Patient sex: M
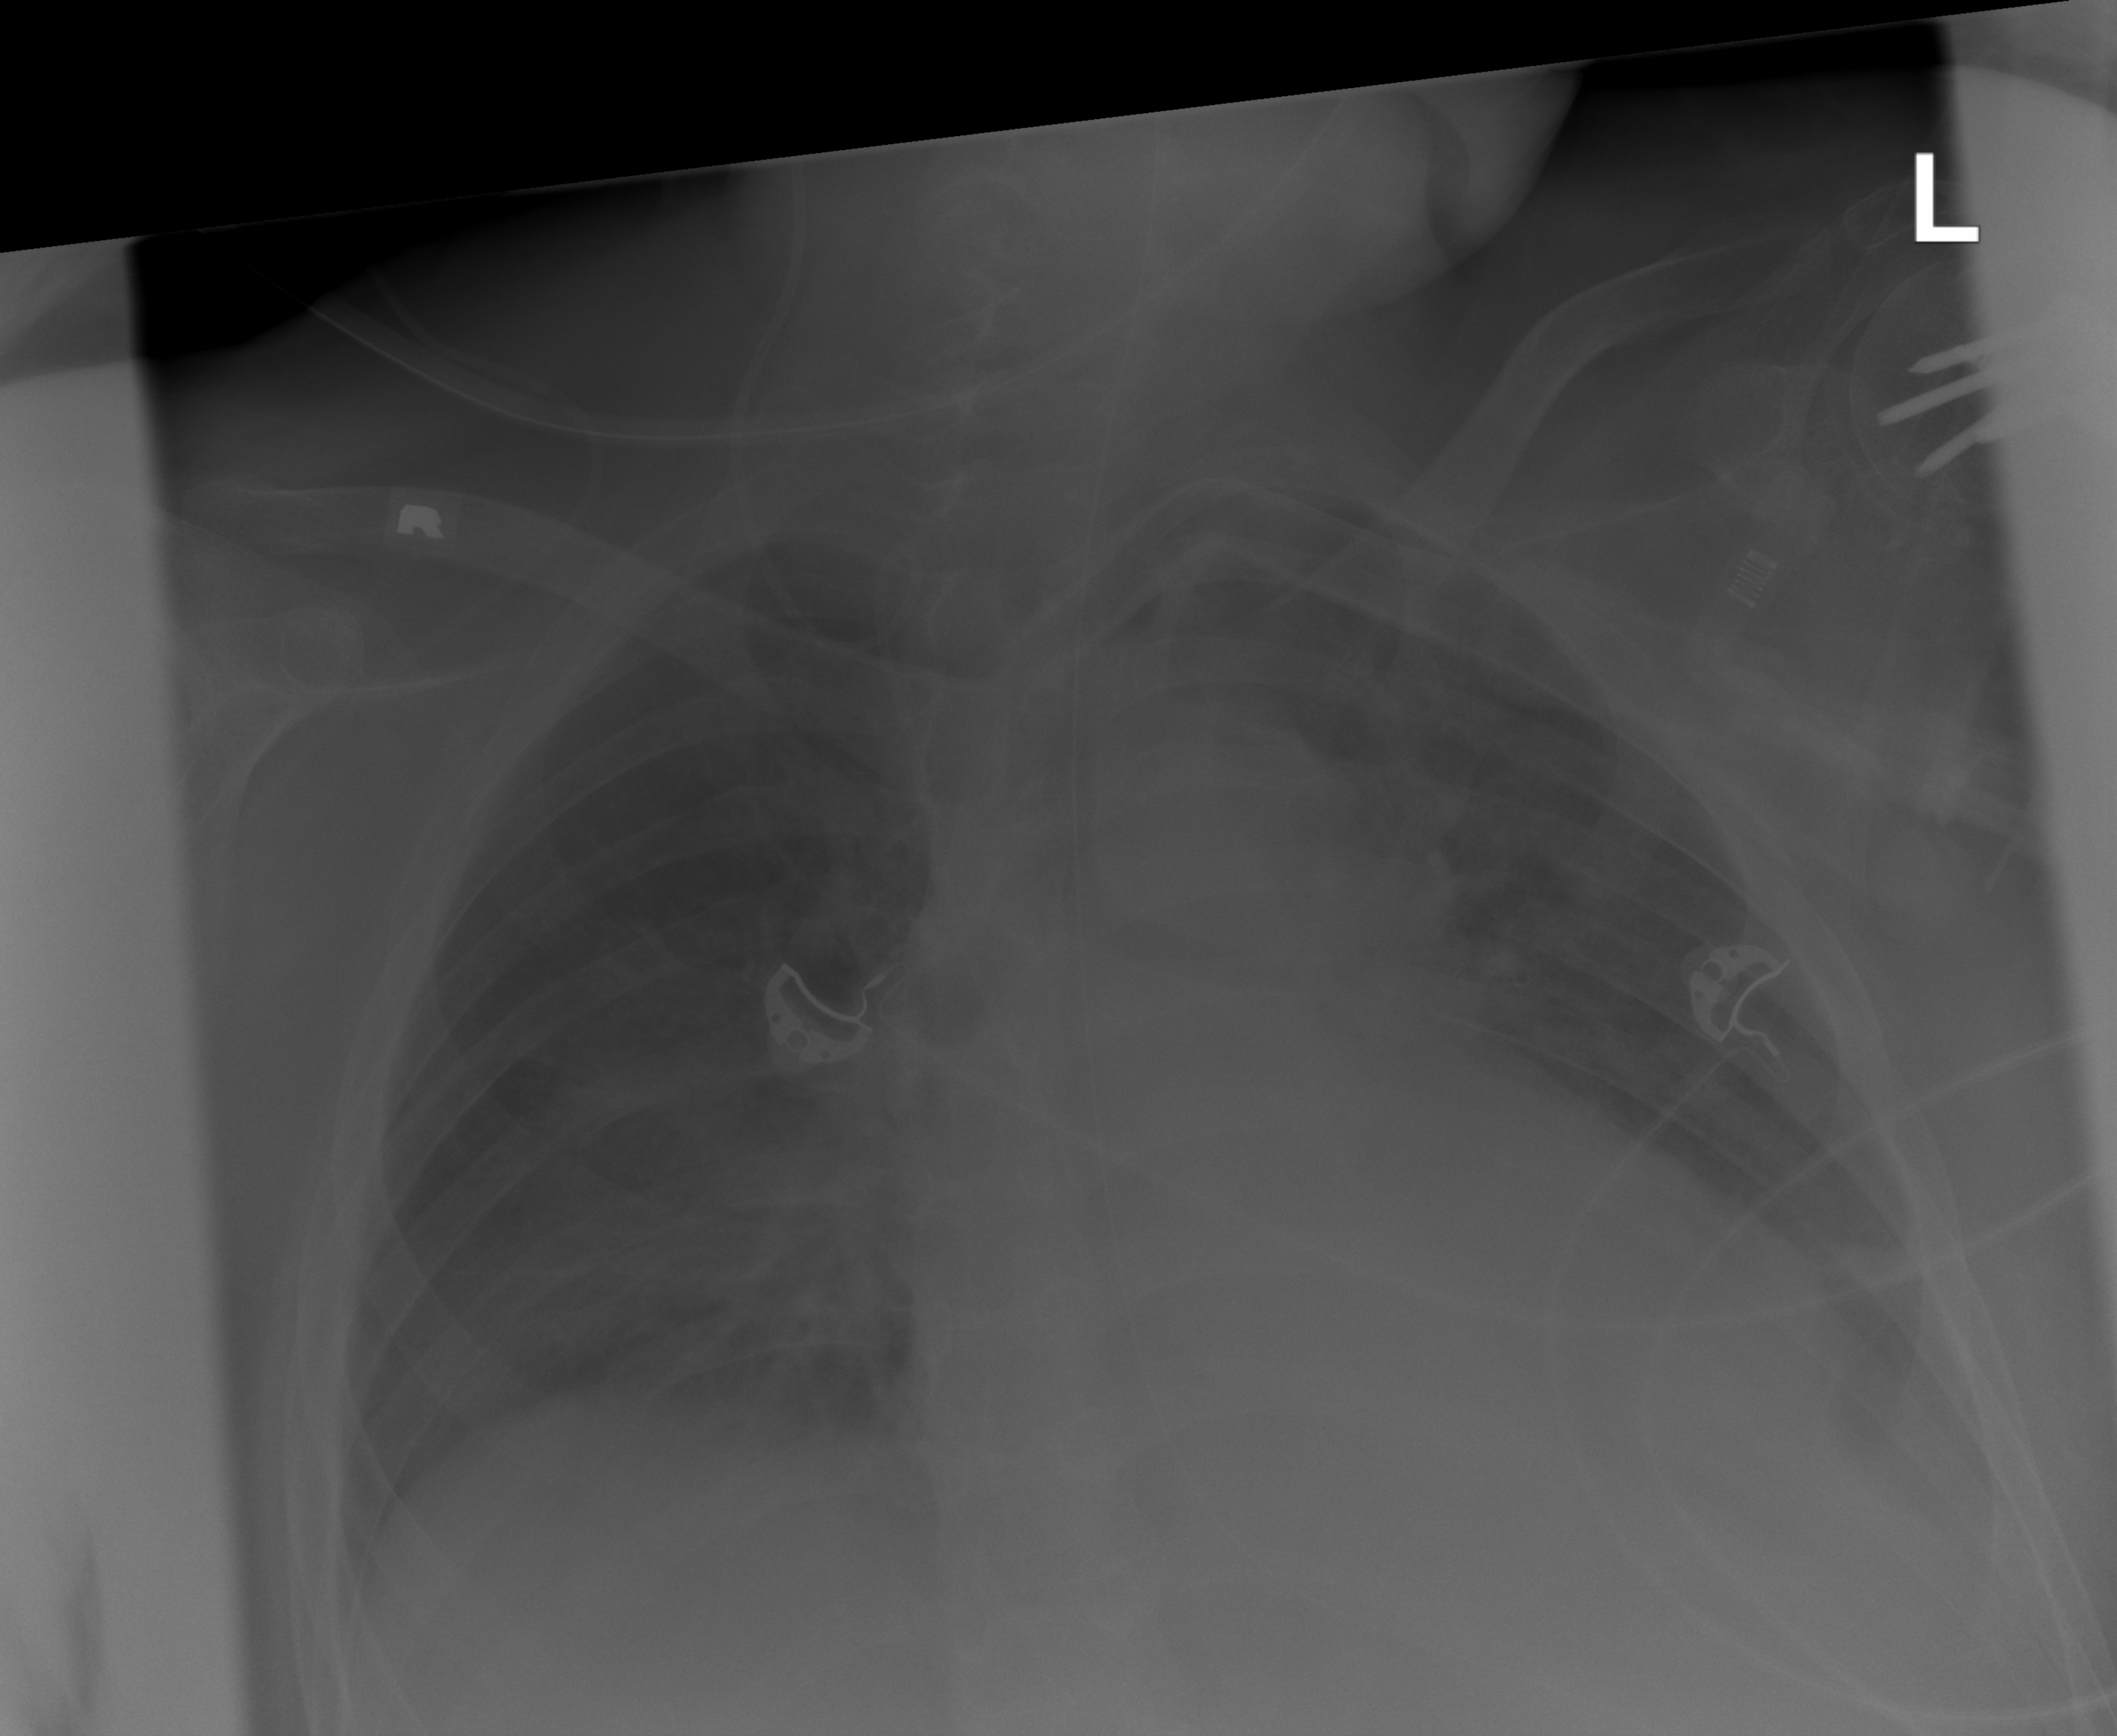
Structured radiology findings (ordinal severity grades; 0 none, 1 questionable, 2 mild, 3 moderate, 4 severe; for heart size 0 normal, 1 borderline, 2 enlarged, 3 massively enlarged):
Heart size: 2
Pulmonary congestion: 2
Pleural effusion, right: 2
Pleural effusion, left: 2
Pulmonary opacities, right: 2
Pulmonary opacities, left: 0
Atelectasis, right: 2
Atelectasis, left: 2